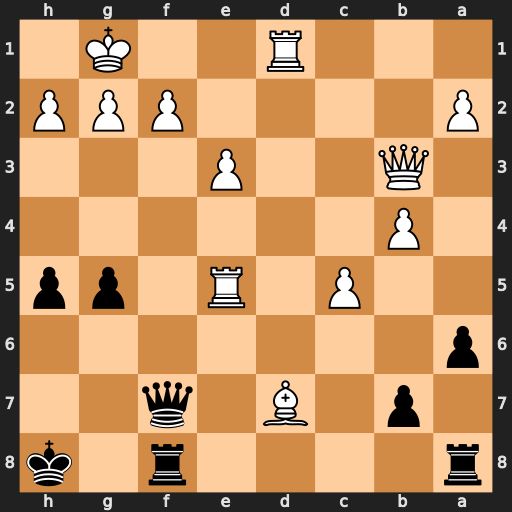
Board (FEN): r4r1k/1p1B1q2/p7/2P1R1pp/1P6/1Q2P3/P4PPP/3R2K1
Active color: b
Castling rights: -
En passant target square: -
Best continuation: Qxf2+ Kh1 Qf1+ Rxf1 Rxf1#